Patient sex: F
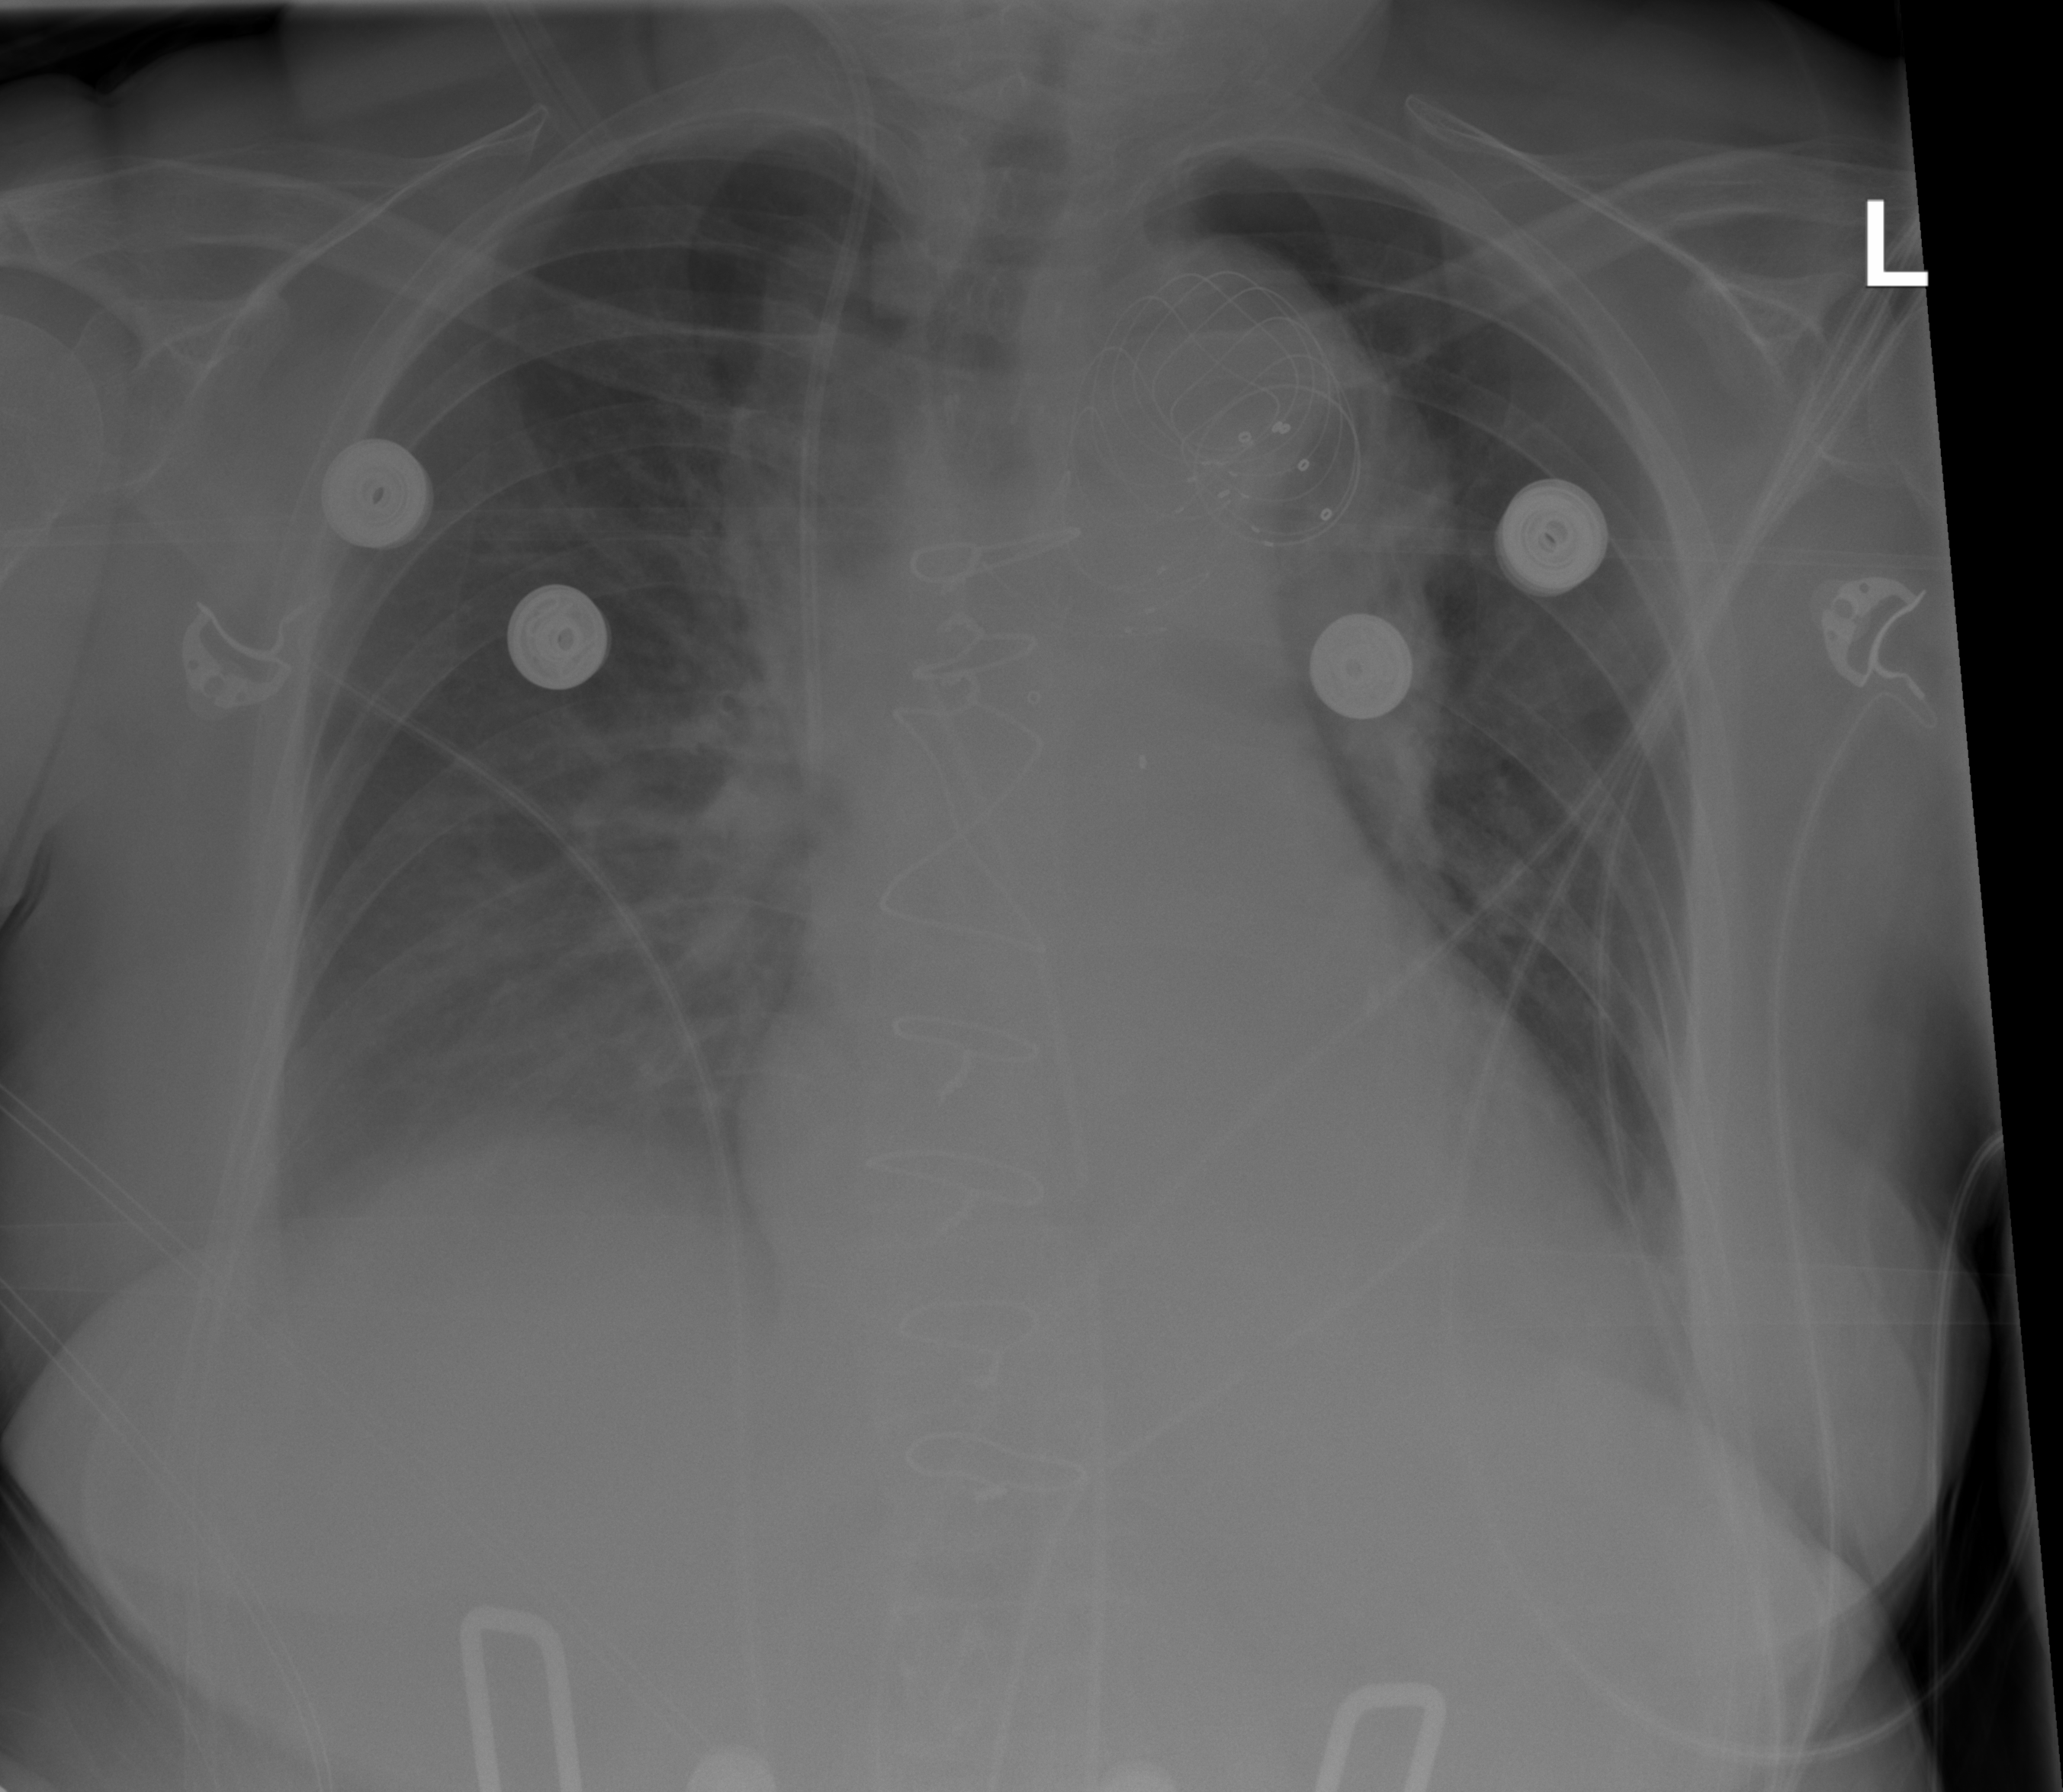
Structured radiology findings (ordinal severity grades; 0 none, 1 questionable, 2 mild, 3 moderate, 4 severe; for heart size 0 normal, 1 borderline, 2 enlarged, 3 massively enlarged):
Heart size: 0
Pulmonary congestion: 1
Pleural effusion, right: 1
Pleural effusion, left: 0
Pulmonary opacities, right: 0
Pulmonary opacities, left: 0
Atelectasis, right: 0
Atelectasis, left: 0